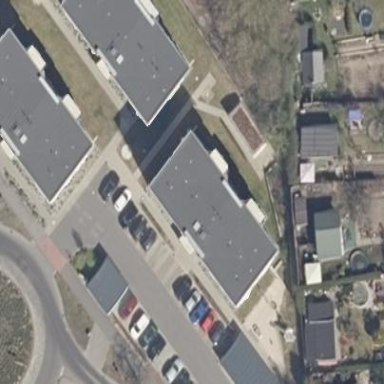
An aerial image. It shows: Flat-roofed residential building.